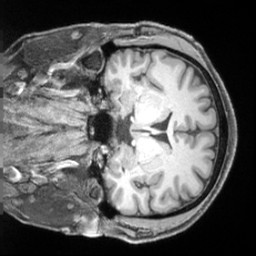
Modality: T1w
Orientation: coronal
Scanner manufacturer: siemens
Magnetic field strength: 3 T
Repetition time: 2.55 s